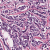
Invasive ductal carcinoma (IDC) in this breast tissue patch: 1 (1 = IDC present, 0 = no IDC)